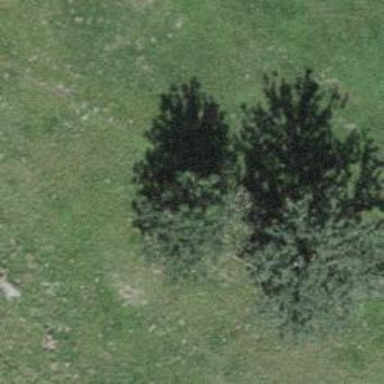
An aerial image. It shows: Beautiful tree in nature.